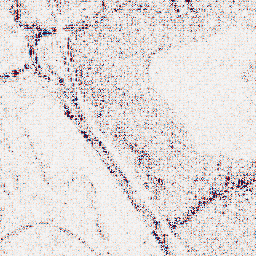
Category: wavelet
Decomposition family: wavelet_dwt
Decomposition parameters: wavelet: sym4
level: 1
Upsampling method: bilinear
Upsampling parameters: scale: 4
Upsampling scale: 4